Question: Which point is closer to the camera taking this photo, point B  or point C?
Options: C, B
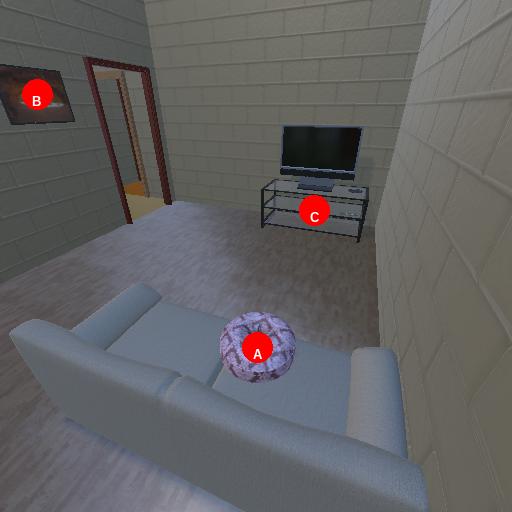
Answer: C